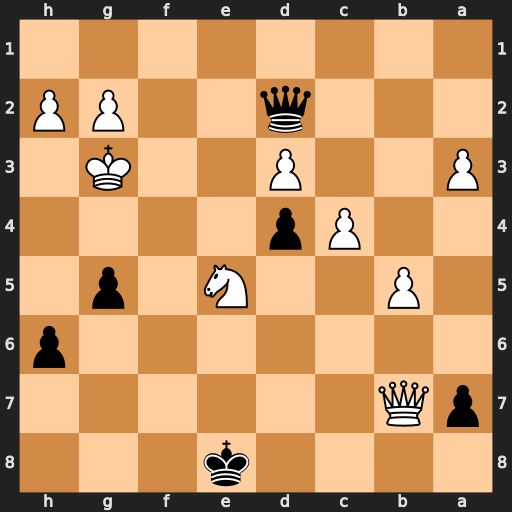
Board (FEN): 4k3/pQ6/7p/1P2N1p1/2Pp4/P2P2K1/3q2PP/8
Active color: b
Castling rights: -
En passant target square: -
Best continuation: Qf4+ Kh3 Qh4#